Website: apple
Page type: billing-address
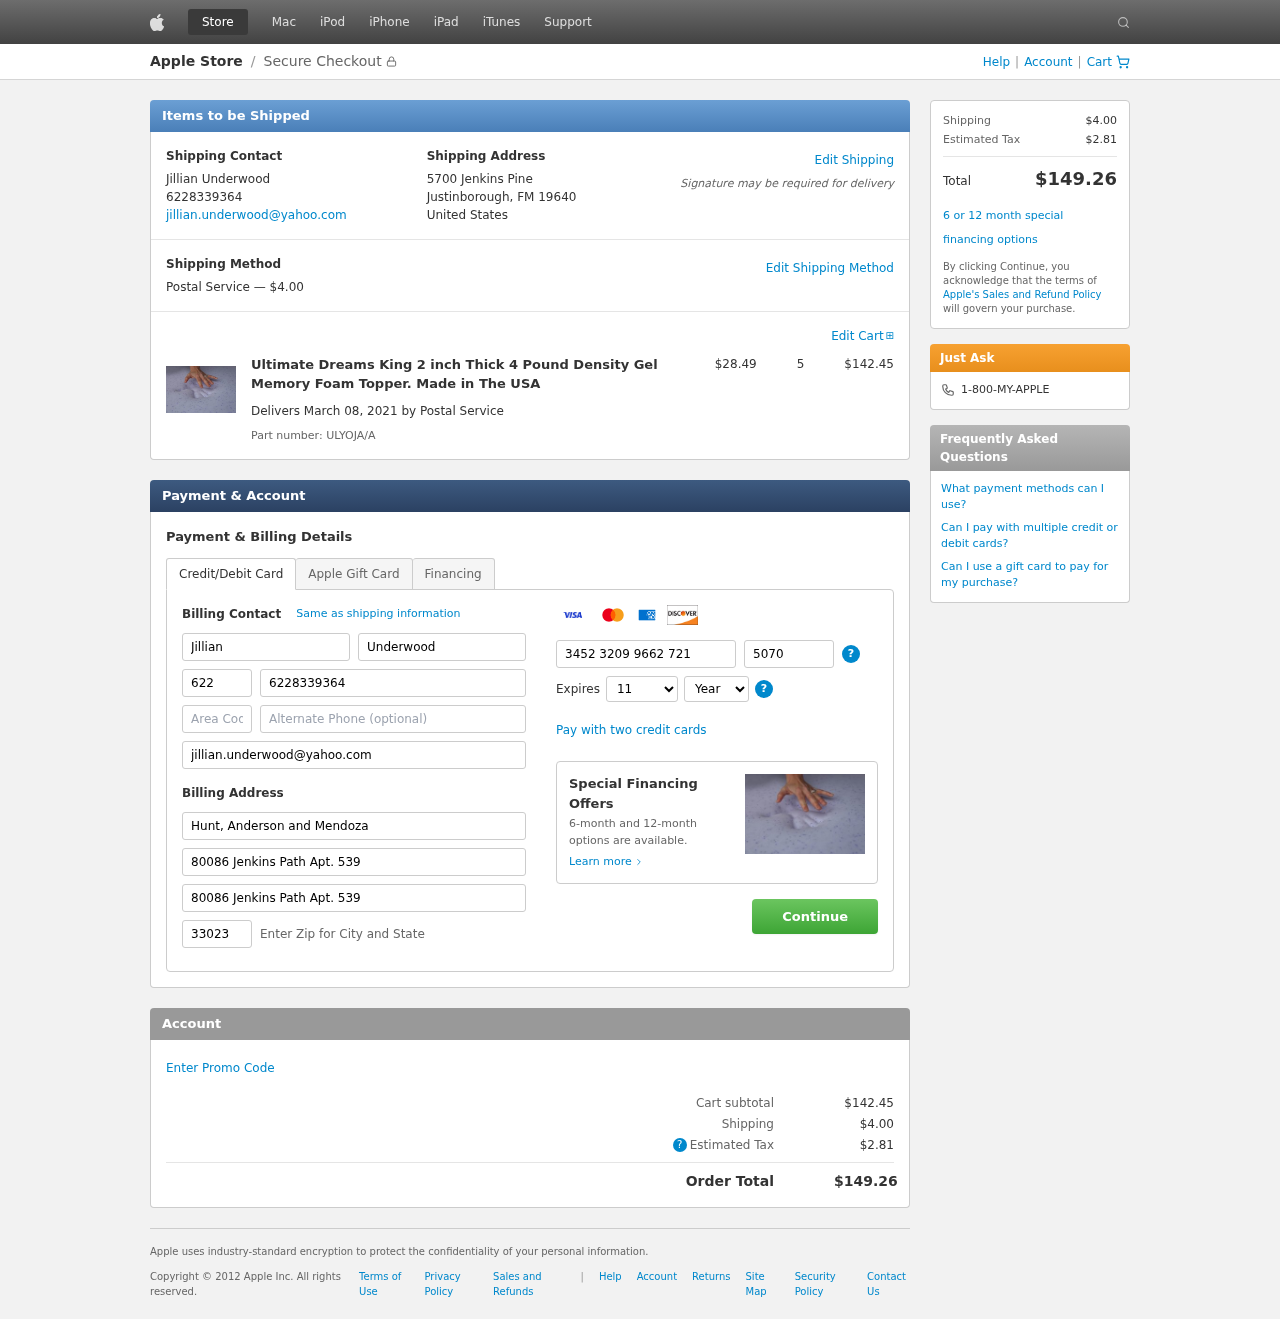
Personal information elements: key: PII_CARD_CVV
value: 5070
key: PII_CARD_EXPIRY_MONTH
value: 11
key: PII_CARD_EXPIRY_YEAR
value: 30
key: PII_CARD_NUMBER
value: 3452 3209 9662 721
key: PII_CITY_STATE_ZIP
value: Justinborough, FM 19640
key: PII_COMPANY
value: Hunt, Anderson and Mendoza
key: PII_COUNTRY
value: United States
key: PII_EMAIL
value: jillian.underwood@yahoo.com
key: PII_FIRSTNAME
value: Jillian
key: PII_FULLNAME
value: Jillian Underwood
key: PII_LASTNAME
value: Underwood
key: PII_PHONE
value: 6228339364
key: PII_PHONE_AREA
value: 622
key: PII_POSTCODE2
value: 33023
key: PII_STREET
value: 5700 Jenkins Pine
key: PII_STREET2
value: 80086 Jenkins Path Apt. 539
Product elements: key: PRODUCT1_NAME
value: Ultimate Dreams King 2 inch Thick 4 Pound Density Gel Memory Foam Topper. Made in The USA
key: PRODUCT1_PRICE
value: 28.49
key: PRODUCT1_QUANTITY
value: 5
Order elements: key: ORDER_SHIPPING_COST
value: $4.00
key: ORDER_SUBTOTAL
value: $142.45
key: ORDER_DELIVERY_DATE
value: March 08, 2021
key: ORDER_PART_NUMBER
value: ULYOJA/A
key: ORDER_TAX
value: $2.81
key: ORDER_TOTAL
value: $149.26